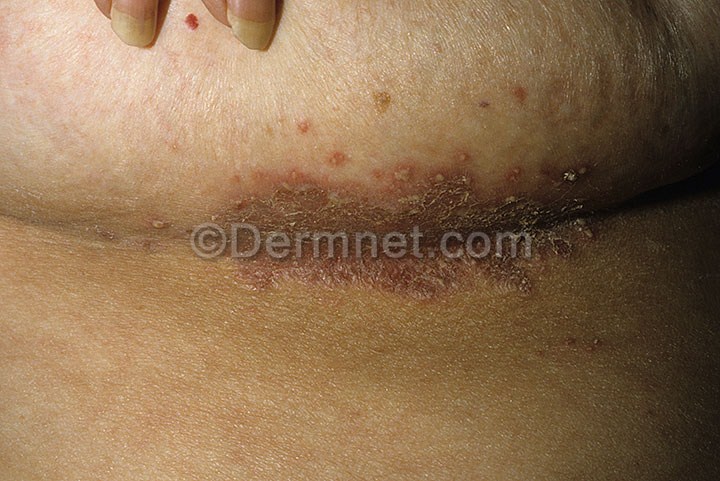
Disease: Tinea Ringworm Candidiasis and other Fungal Infections